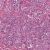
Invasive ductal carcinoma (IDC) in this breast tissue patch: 1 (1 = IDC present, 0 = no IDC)